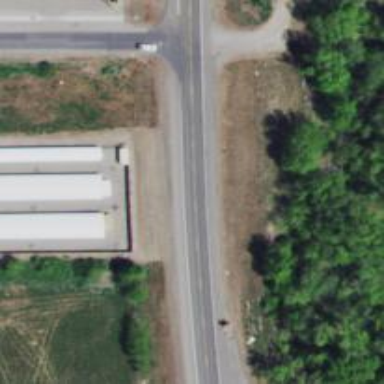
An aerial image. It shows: Asphalt road classified as trunk highway.